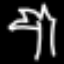
Label: palm tree